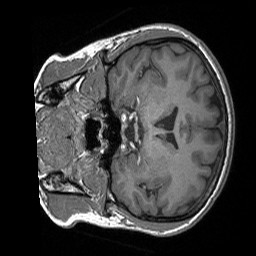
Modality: T1w
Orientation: coronal
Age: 19
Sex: female
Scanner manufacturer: siemens
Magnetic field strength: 3 T
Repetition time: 1.56 s
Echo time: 0.00207 s